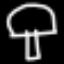
Label: mushroom